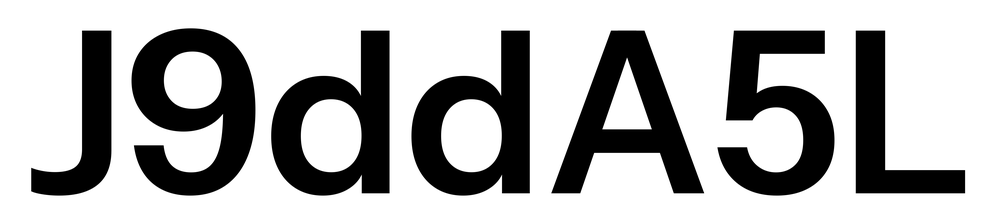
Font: InstrumentSans_SemiBold